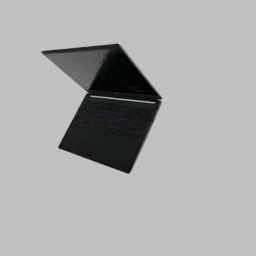
Label: electronics